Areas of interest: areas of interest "Shopping Mall"
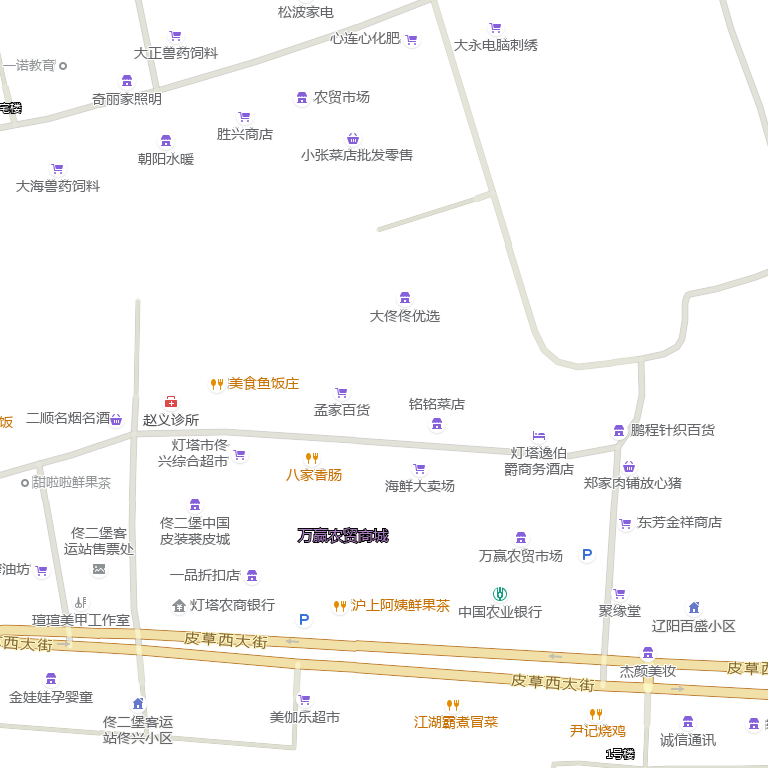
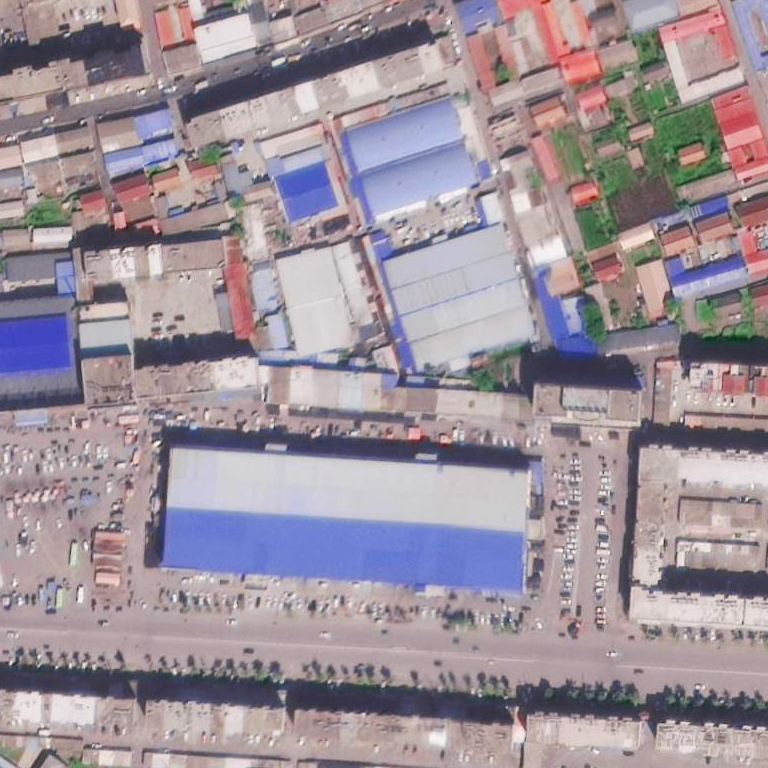